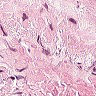
Metastatic tissue present: no